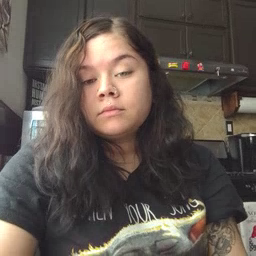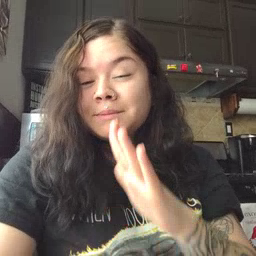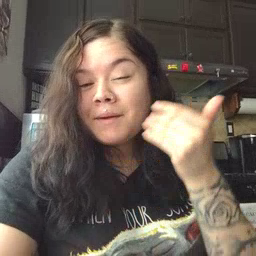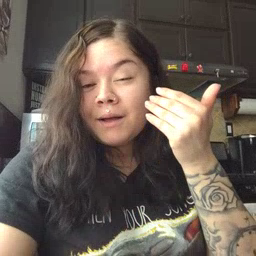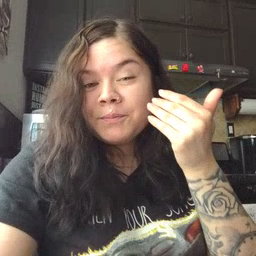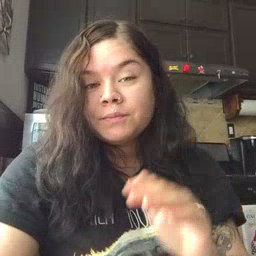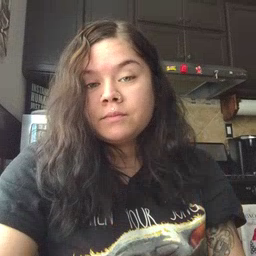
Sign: smile